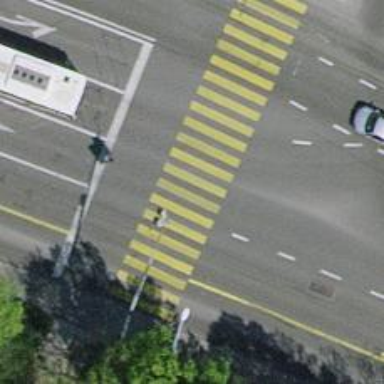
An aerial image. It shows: Primary road with asphalt surface.